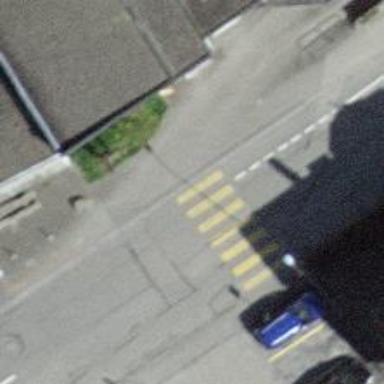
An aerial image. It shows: Marked road crossing.